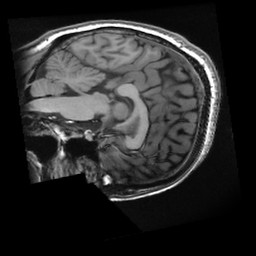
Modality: T1w
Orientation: sagittal
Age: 29
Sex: female
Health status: healthy
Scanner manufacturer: ge
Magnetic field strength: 3 T
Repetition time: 0.00832 s
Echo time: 0.003108 s